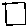
Label: square